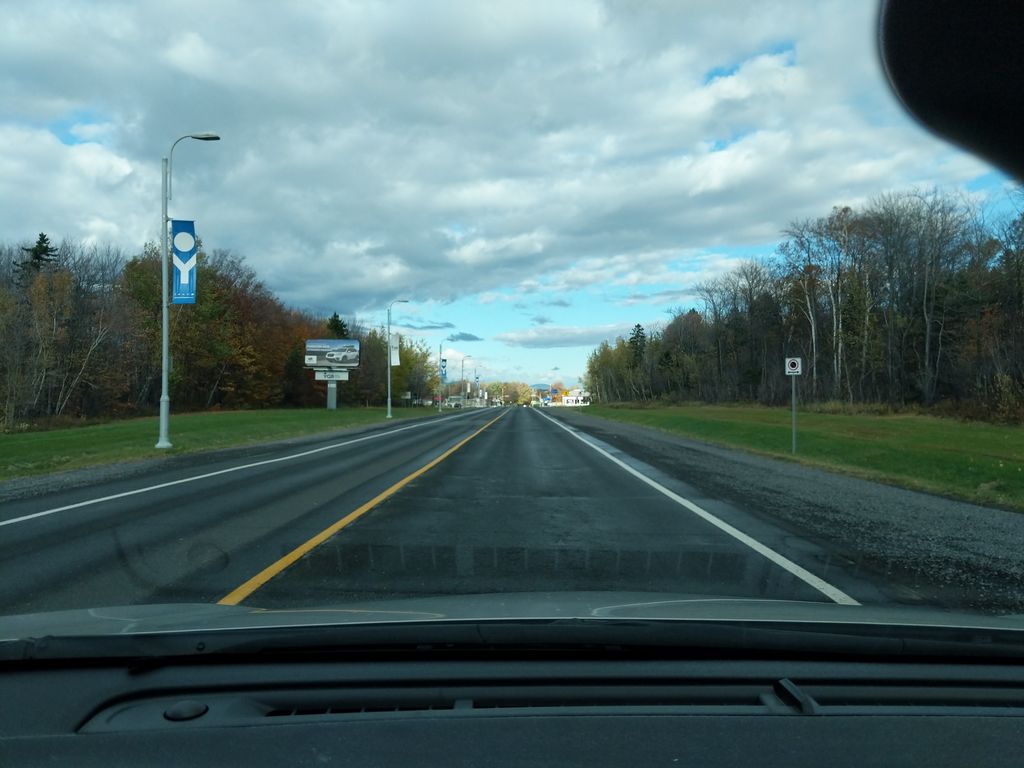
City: quebec_city